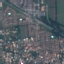
Label: Residential